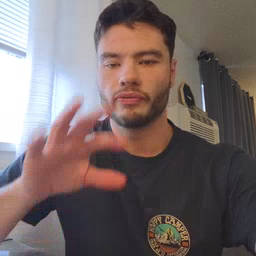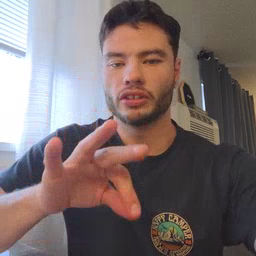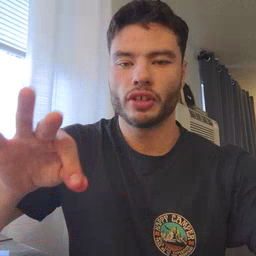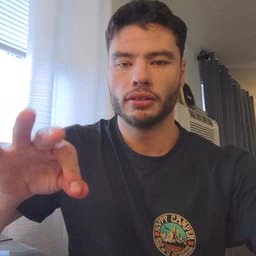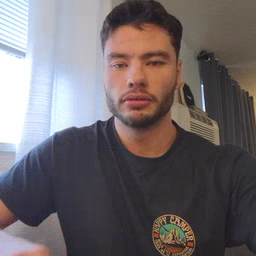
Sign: frenchfries